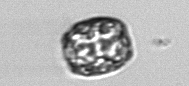
Label: Thalassiosira